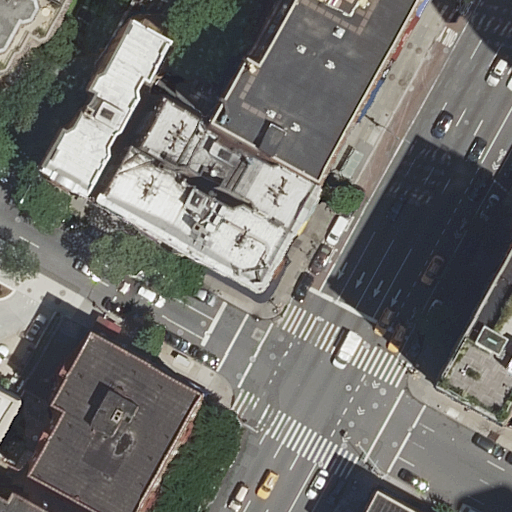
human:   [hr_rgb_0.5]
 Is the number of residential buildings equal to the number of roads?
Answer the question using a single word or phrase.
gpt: no

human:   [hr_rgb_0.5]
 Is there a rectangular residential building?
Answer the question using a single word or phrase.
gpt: yes

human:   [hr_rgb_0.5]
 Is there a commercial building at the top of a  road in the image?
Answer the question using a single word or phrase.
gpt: no

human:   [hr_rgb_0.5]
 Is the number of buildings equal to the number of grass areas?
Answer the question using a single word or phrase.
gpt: no

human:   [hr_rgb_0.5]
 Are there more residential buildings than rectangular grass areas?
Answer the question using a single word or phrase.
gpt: yes

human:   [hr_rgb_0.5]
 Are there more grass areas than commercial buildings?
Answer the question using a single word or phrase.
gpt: yes

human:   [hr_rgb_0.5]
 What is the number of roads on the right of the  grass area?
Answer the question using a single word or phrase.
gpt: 4

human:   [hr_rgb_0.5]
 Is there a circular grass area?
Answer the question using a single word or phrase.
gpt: no

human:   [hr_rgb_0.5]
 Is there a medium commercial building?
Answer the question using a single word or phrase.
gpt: no

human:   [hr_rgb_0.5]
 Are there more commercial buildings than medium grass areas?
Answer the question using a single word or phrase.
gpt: no

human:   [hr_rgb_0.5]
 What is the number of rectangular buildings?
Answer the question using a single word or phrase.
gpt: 5

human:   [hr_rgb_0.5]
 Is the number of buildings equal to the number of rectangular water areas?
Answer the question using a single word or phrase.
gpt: no

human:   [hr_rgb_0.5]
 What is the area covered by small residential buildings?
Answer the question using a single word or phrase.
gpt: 55m2

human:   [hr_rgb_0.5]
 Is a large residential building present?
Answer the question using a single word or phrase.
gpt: yes

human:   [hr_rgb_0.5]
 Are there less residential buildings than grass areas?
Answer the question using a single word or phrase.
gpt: no

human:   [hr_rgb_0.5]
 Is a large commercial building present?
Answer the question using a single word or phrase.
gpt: no

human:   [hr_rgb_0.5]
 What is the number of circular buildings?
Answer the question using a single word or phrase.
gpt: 0

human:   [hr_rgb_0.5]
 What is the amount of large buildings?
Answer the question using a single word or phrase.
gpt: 3

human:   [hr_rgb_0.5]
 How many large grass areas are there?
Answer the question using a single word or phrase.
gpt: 0

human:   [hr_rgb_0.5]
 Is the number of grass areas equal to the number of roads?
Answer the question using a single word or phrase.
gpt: no

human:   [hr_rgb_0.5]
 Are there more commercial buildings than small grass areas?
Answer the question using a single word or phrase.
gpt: no

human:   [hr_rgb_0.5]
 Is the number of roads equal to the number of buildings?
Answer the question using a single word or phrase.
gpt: no

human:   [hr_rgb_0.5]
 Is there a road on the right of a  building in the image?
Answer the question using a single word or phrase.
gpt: yes

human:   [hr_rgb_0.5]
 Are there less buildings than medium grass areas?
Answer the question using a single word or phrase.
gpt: no

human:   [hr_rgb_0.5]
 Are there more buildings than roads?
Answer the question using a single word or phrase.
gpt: yes

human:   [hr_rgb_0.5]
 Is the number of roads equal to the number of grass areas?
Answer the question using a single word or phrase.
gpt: no

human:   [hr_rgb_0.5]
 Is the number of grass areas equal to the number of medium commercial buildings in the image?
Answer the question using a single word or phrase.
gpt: no

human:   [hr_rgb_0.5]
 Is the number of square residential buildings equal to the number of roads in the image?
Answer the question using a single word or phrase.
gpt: no

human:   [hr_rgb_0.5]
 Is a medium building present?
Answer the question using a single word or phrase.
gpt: yes

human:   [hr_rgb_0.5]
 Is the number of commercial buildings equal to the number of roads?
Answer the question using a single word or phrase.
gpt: no

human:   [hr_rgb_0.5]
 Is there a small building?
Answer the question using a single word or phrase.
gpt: yes

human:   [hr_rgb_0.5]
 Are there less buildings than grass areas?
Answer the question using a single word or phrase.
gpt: no

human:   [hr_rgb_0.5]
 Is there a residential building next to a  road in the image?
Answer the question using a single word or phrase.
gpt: yes

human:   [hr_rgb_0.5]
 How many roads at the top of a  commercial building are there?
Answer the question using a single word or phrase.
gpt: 0

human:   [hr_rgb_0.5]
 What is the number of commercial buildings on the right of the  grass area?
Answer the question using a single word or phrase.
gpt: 0

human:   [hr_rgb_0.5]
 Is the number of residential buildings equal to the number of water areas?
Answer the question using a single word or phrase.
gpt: no